Question: I am New to CakePhp and want to learn more about it because of it's flexibility.But am having a bit of a prob already.
I have this project of mine where iam using font awesome in CakePhp.
When i extracted the zip file of Font-Awesome i found "font-awesome.css " and a Folder name "fonts".
Well i have included the "font-awesome.css " in my default.ctp and copy the css file in "app/webroot/css folder".
Like this
'''
<?php echo $this->Html->css('font-awesome');?>
<body>
<i class="fa fa-calendar fa-3x"> MyAttendence</i>
</body>
'''
but i don't know where to put the "fonts" folder, i have tried placing this folder inside webroot/files/ but still no luck .
Any help is appreciated.

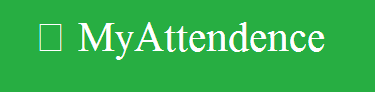
Answer: 'FontAwesome' is including font files like '../fonts/fontawesome-webfont.eot?v=4.0.3', so you should try to put them in 'webroot/fonts' (like 'webroot/fonts/fontawesome-webfont.eot')